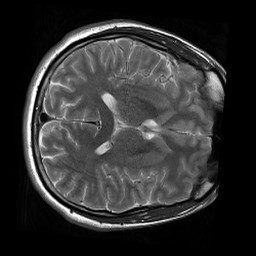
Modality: T2w
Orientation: axial
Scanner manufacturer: siemens
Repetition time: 3.9 s
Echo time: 0.076 s